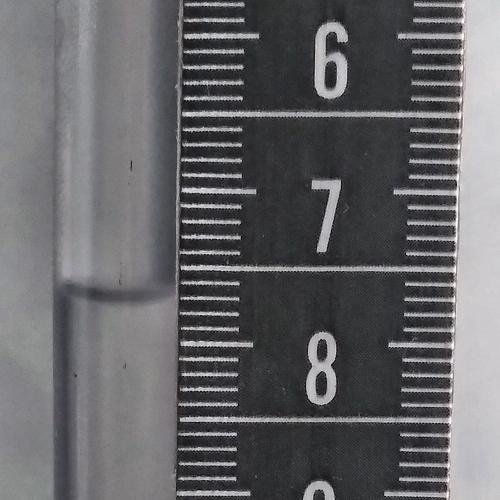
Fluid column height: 7.7 cm